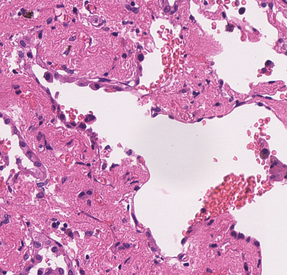
Tumor epithelial tissue: yes
Tumor-associated stroma tissue: yes
Normal tissue: no